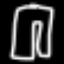
Label: pants